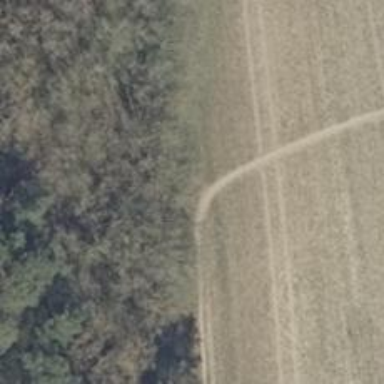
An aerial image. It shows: Path on the ground.